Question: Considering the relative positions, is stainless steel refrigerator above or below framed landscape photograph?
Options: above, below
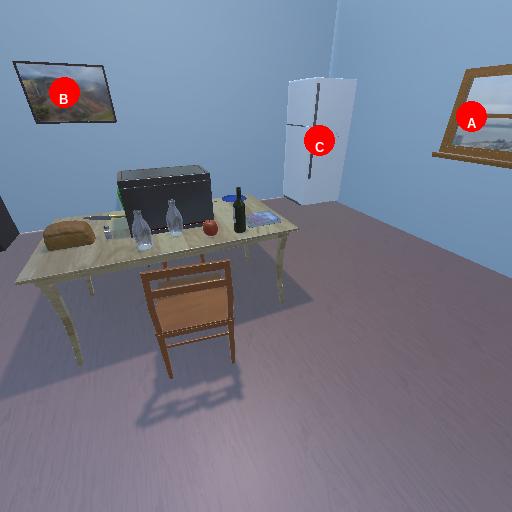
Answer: above